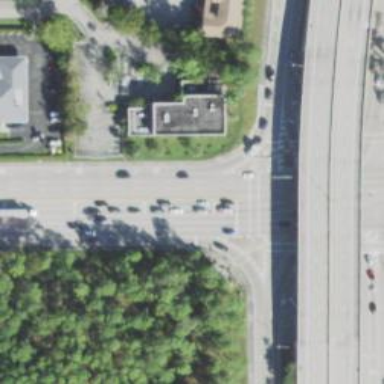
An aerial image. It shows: Asphalt road with primary link designation.